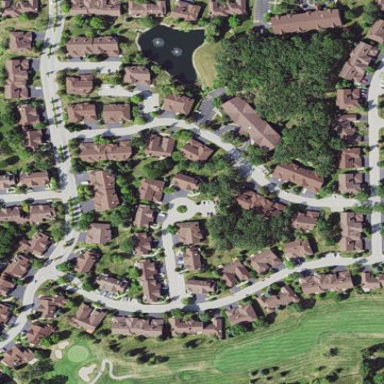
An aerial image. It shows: Residential area with out-of-bounds golf area.